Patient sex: F
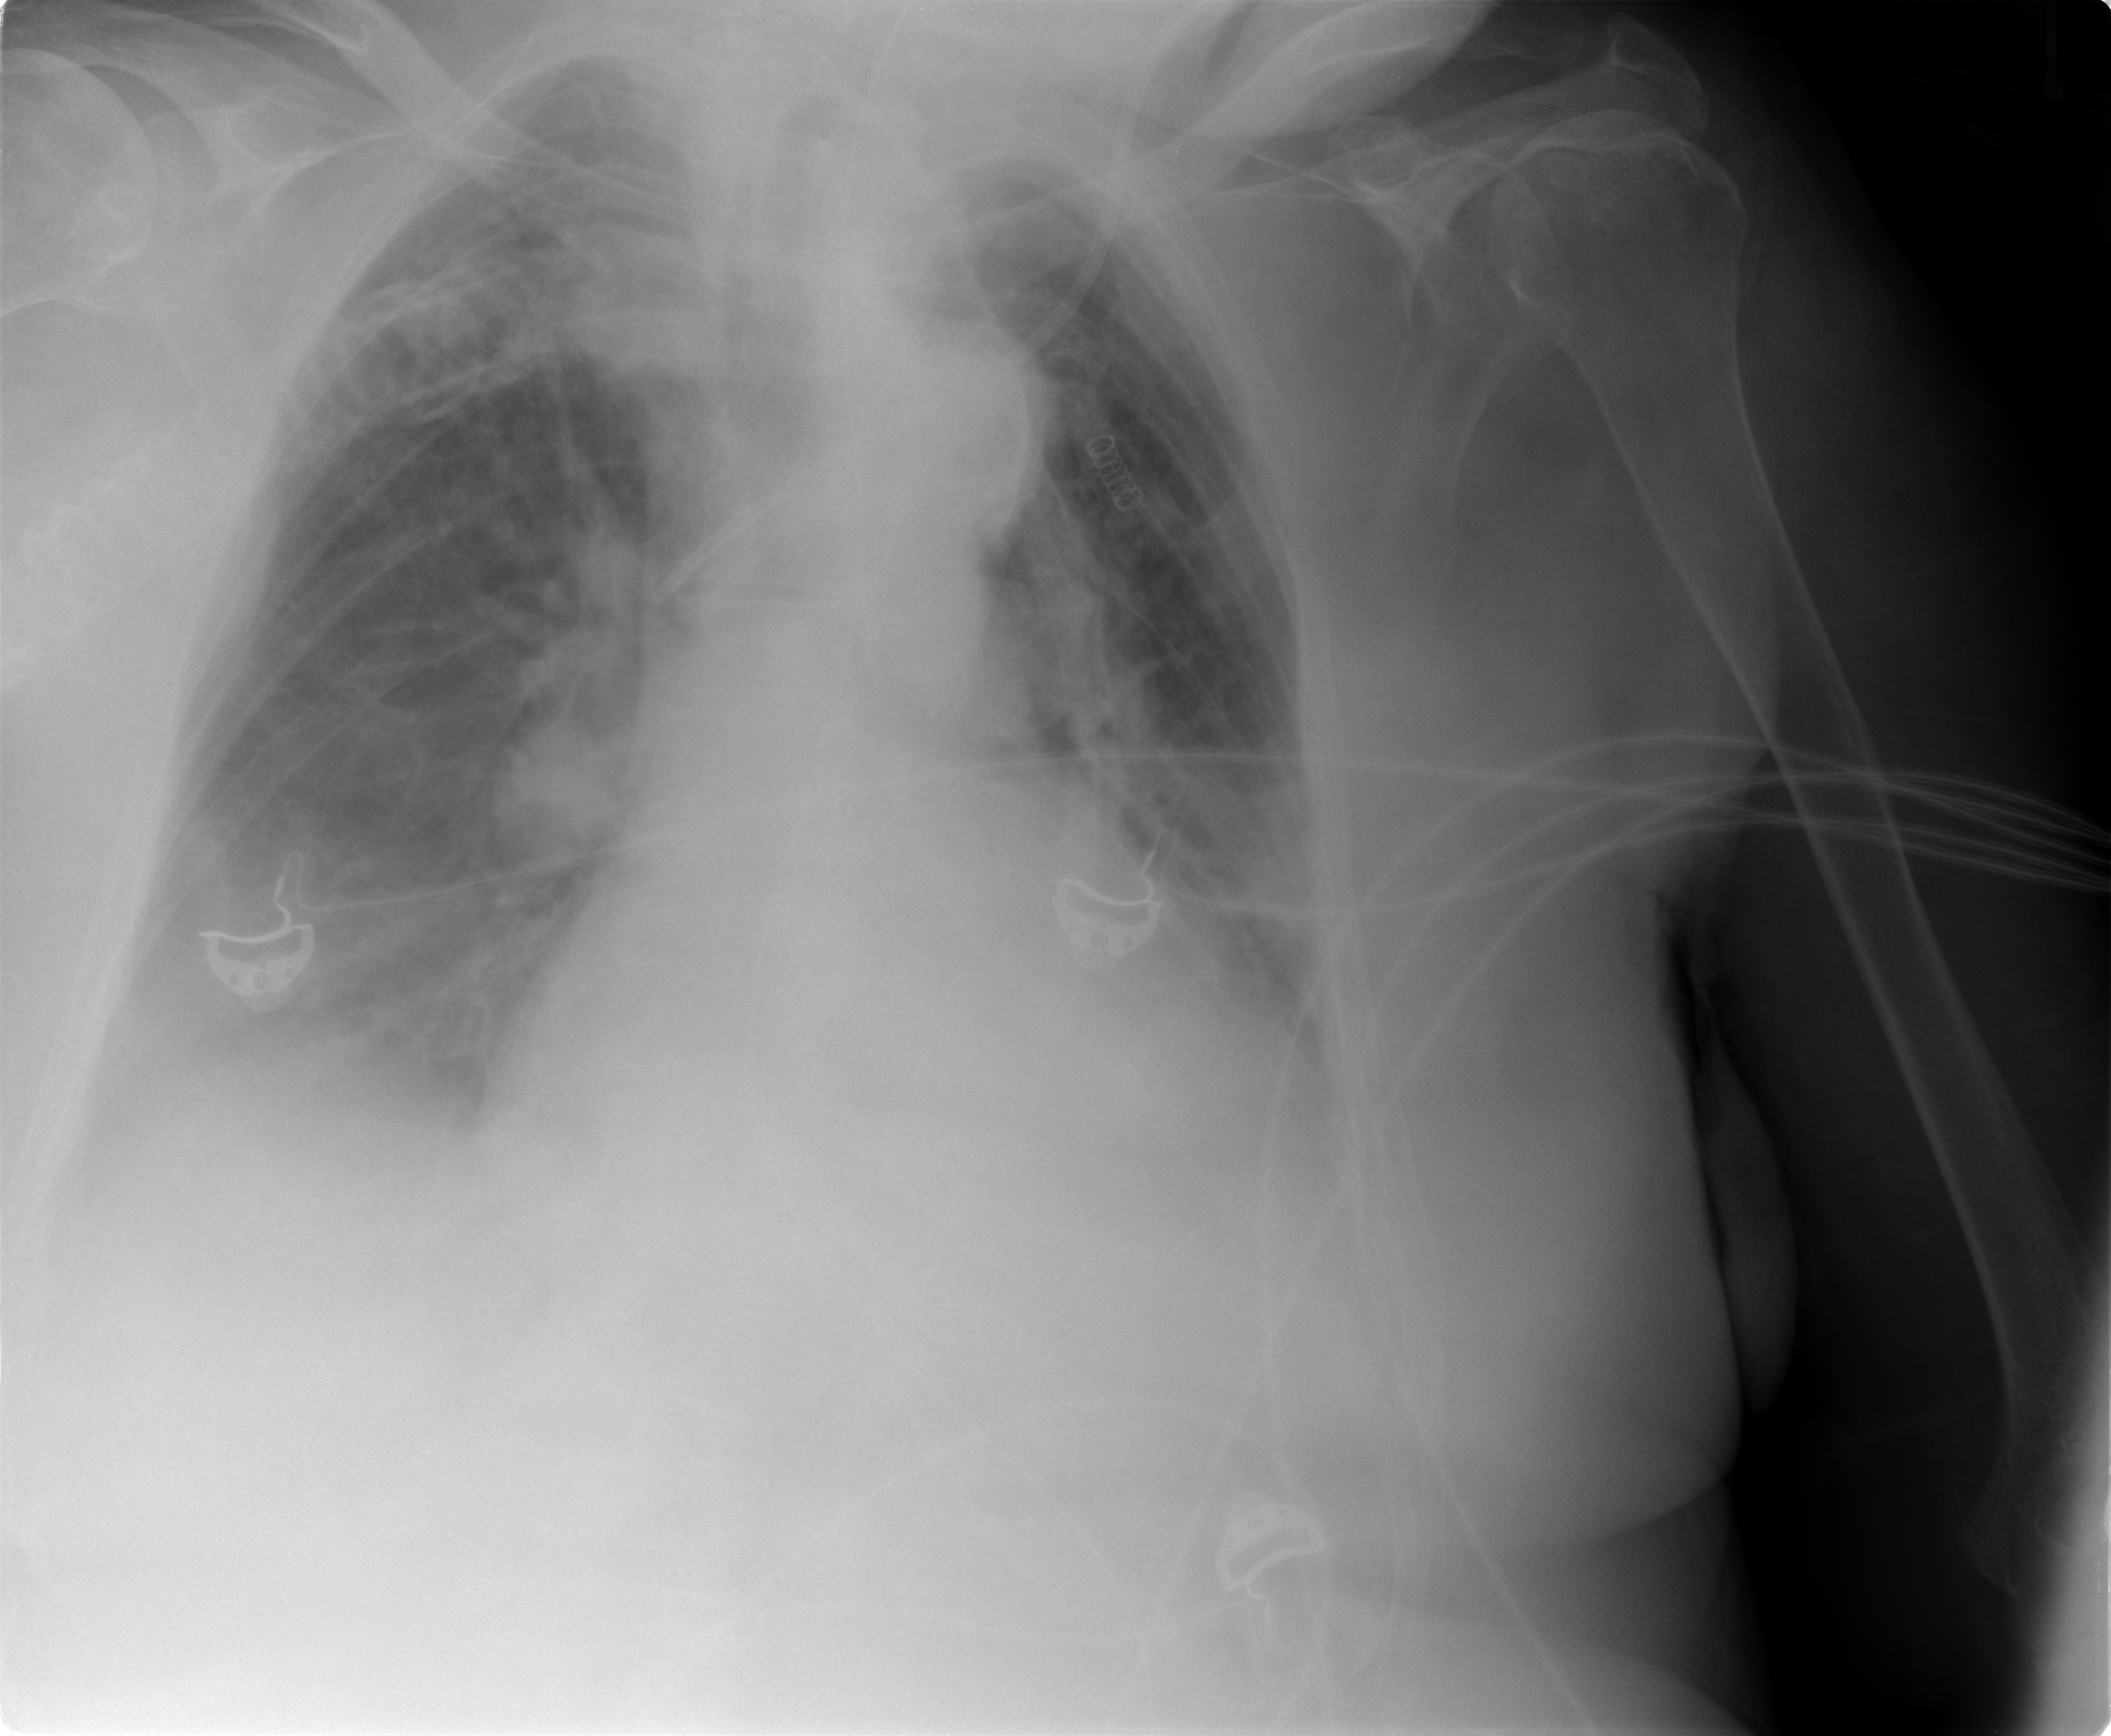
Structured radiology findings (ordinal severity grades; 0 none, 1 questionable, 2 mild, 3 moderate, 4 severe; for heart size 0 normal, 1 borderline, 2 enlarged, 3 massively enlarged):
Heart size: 2
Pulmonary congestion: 3
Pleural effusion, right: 2
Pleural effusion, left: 2
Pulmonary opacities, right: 0
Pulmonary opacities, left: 0
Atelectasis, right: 2
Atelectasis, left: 2